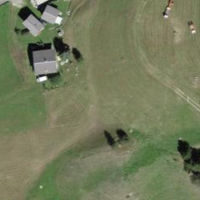
EUNIS habitat code: 26
Species observed at this site:
Pilosella officinarum
Neotinea ustulata